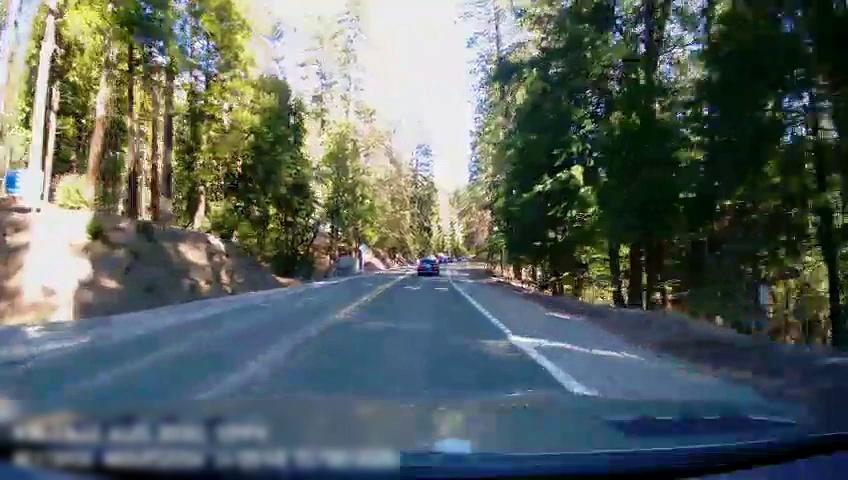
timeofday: Day
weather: Sunny
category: Drivable Space
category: Vehicles | Car
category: Lanes | Opposite Lane
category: Lanes | Current Lane
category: Lanes | Current Lane